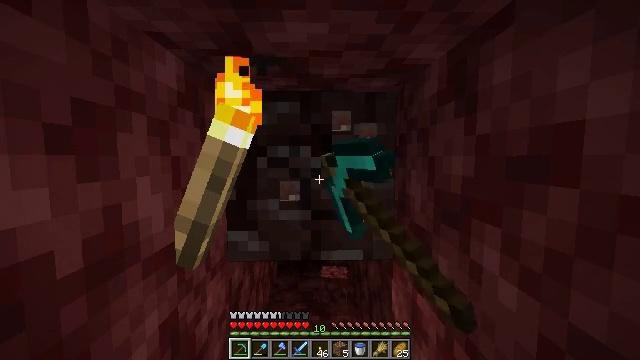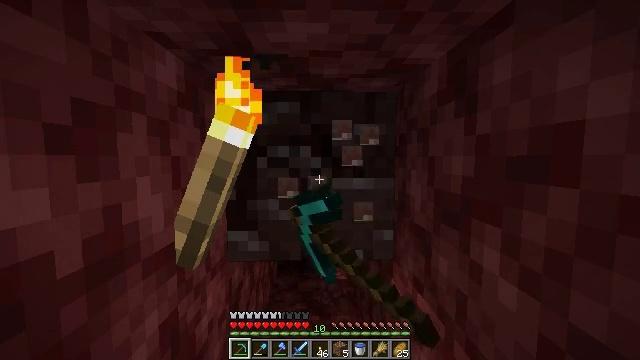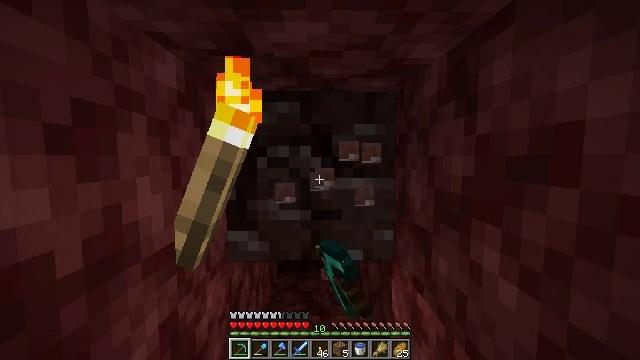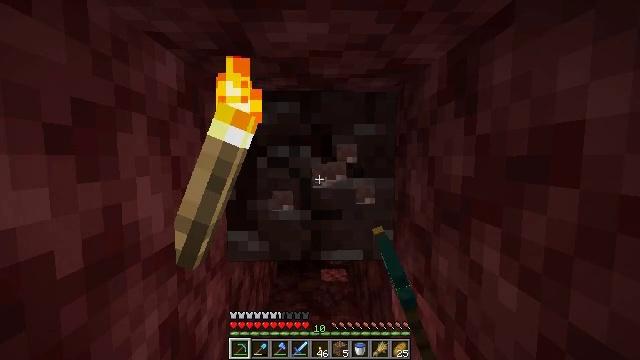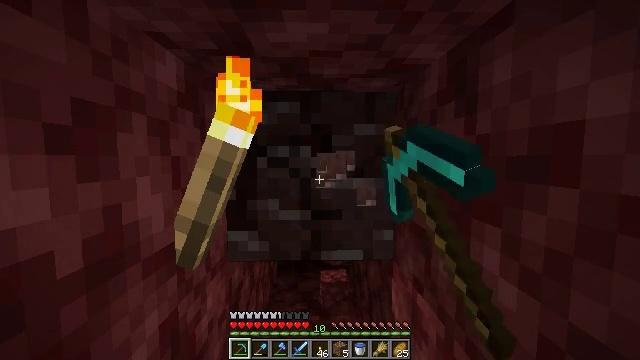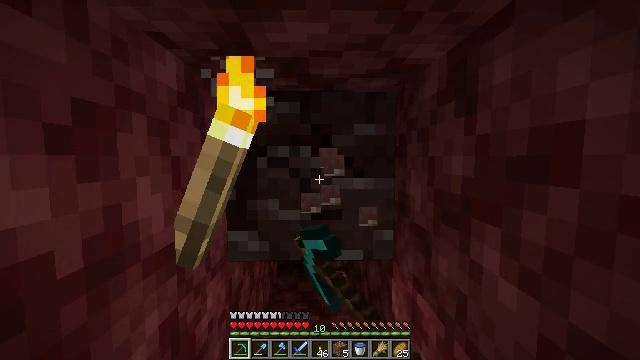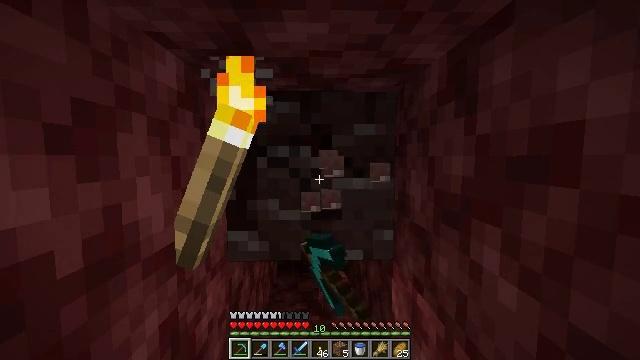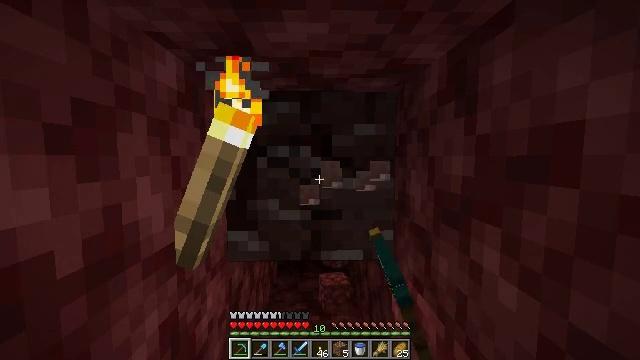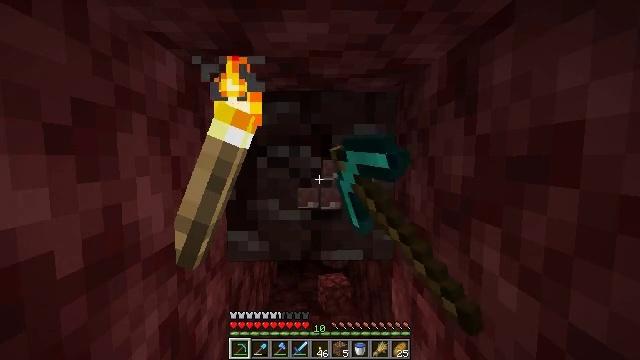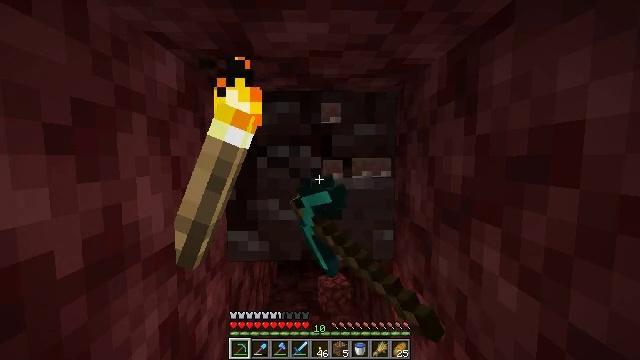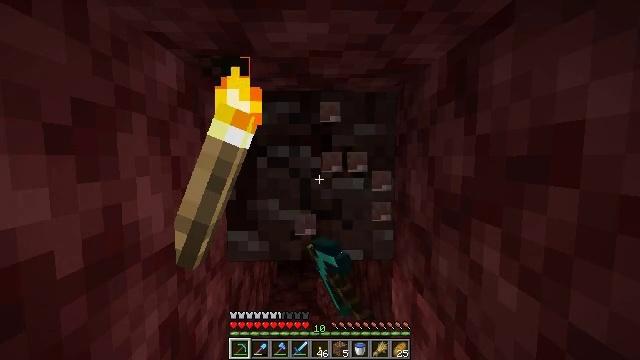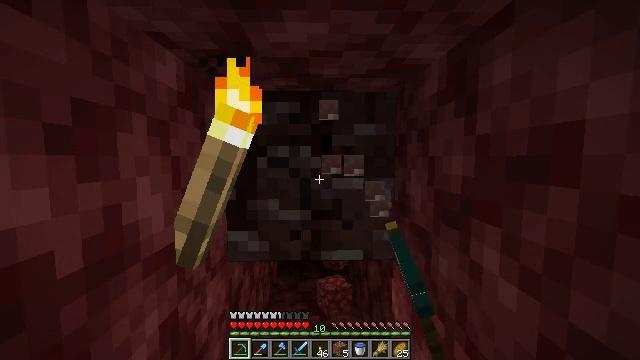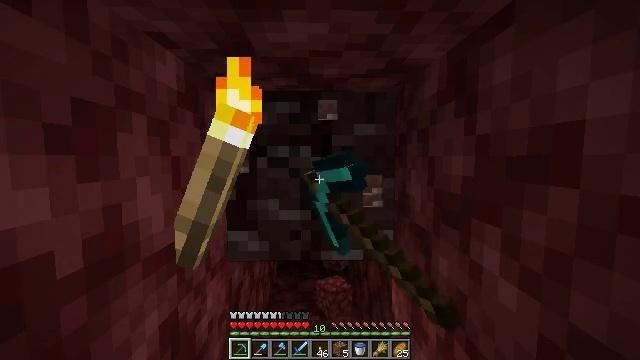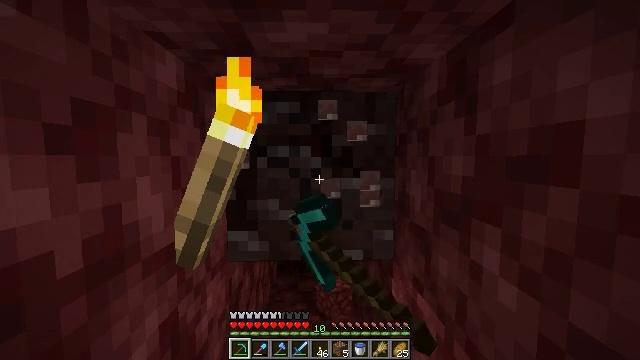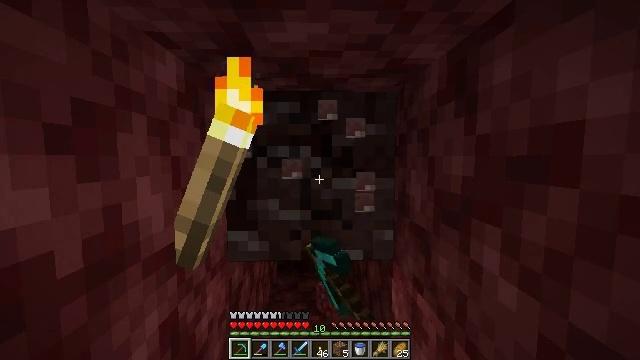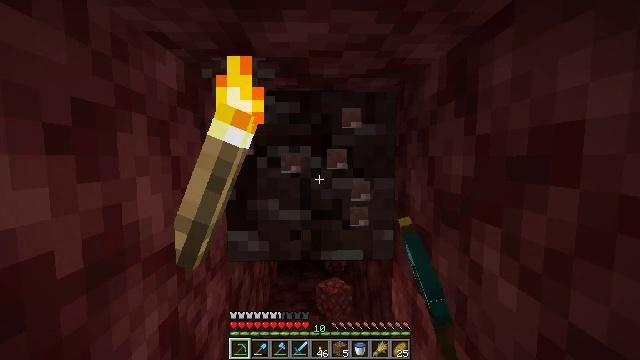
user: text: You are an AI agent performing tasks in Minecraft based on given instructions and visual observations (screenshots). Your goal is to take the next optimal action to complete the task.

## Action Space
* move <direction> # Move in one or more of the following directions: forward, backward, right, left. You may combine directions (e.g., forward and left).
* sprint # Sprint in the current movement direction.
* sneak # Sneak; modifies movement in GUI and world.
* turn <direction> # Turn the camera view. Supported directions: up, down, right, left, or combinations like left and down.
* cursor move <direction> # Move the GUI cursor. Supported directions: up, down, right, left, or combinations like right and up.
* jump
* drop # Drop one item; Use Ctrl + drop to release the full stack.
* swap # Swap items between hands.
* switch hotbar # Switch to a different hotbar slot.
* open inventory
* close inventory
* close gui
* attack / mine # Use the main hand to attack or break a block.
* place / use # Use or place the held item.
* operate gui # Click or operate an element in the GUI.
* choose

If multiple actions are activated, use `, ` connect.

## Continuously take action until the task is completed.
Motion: motion action
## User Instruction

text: Collect ancient debris for Netherite crafting.
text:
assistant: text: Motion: attack / mine
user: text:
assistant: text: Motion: attack / mine
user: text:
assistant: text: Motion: attack / mine
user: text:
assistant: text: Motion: attack / mine
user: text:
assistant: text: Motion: attack / mine
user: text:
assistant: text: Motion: attack / mine
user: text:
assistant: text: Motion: attack / mine
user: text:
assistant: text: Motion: attack / mine
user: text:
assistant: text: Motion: attack / mine
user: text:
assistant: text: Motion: attack / mine
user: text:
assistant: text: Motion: attack / mine
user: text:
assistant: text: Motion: attack / mine
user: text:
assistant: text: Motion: attack / mine
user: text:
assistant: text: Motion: attack / mine
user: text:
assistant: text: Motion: attack / mine
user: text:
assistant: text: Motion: attack / mine
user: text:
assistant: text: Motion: attack / mine
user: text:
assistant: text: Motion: attack / mine
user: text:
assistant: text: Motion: attack / mine
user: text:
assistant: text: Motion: attack / mine
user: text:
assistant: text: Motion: attack / mine
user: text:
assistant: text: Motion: attack / mine
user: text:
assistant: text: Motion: attack / mine
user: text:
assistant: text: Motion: attack / mine
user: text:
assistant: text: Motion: attack / mine
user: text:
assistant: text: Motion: attack / mine
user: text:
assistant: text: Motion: attack / mine
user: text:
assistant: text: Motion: attack / mine
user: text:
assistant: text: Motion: attack / mine
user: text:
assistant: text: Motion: attack / mine